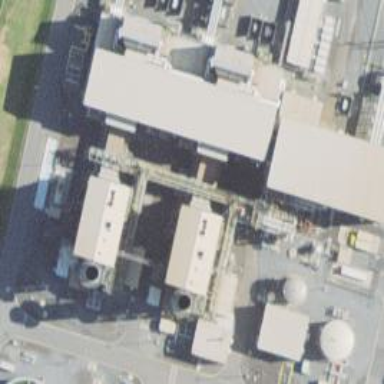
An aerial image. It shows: Gas turbine power generator.